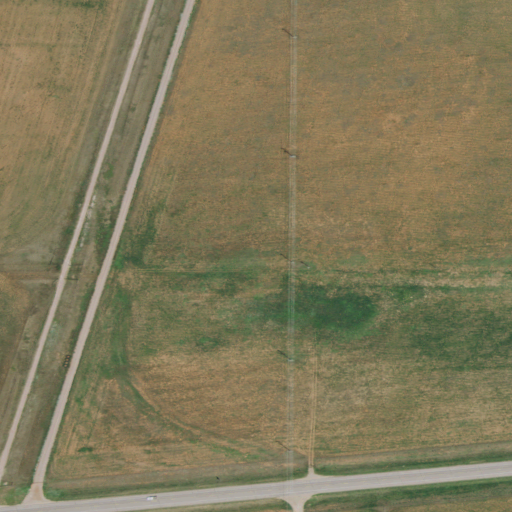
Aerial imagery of plain(s) in South Dakota named Bradley Flats containing cultivated crops, grassland, low intensity development, and open development